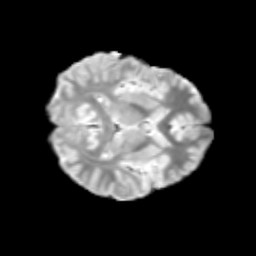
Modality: T2w
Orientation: axial
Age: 10
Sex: female
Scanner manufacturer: siemens
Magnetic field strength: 3 T
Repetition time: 3.8 s
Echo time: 0.07 s